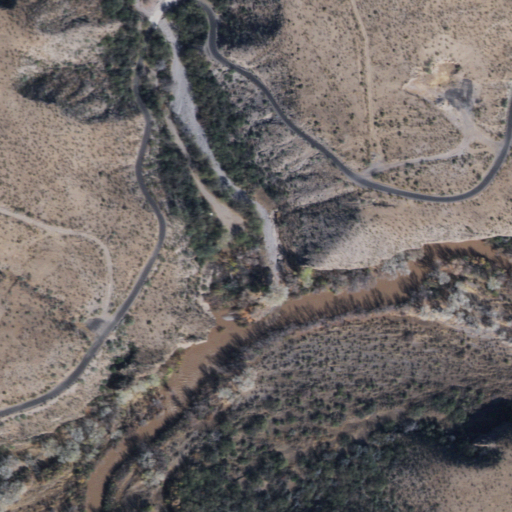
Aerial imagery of valley in Arizona named Spring Canyon containing only shrub